Question: I just set up my SFML 2.3 project using the official tutorial from sfml website. Everything runs but the window doesn't display that green circle. The picture below describes the problem clearly. The window just stays like that.

I used the code from the sfml tutorial on their website. Its the one from Learn -> SFML 2.3 -> SFML with Visual Studio. <URL>
'''
#include <SFML/Graphics.hpp>
int main()
{
sf::RenderWindow window(sf::VideoMode(200, 200), "SFML works!");
sf::CircleShape shape(100.f);
shape.setFillColor(sf::Color::Green);
while (window.isOpen())
{
sf::Event event;
while (window.pollEvent(event))
{
if (event.type == sf::Event::Closed)
window.close();
}
window.clear();
window.draw(shape);
window.display();
}
return 0;
}
'''
I tried using SFML 2.1 and it works well. What could it be? My graphics card is an Intel GMA 3150, it does suppot OpenGL up to 1.4. My buid runs on 32bit Windows 7.
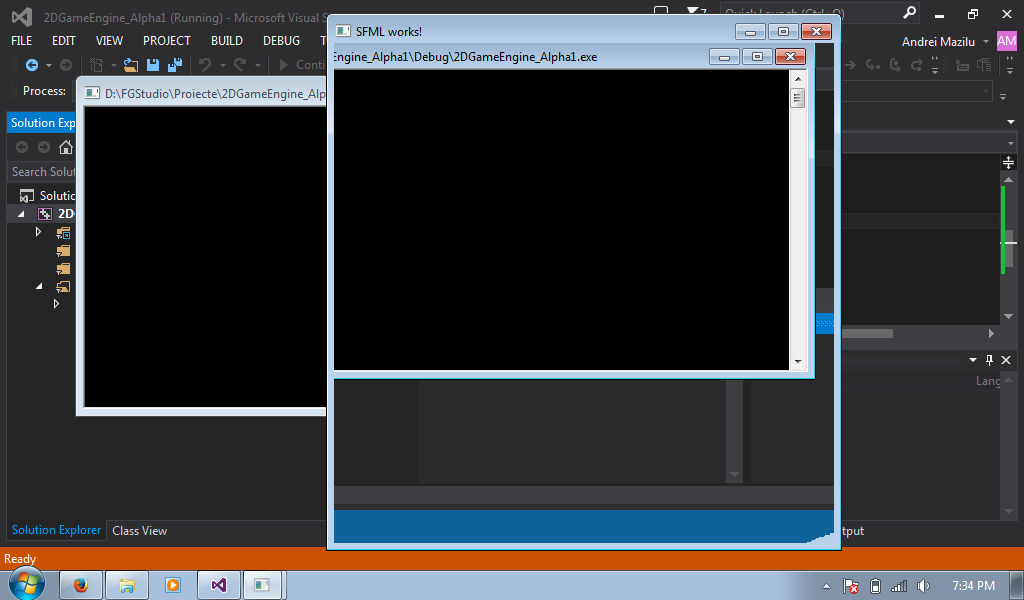
Answer: SFML 2.3 has added support for OpenGL 3. Probably SFML is defaulting to OpenGL 2 or 3. <URL>